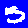
Digit: 5